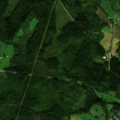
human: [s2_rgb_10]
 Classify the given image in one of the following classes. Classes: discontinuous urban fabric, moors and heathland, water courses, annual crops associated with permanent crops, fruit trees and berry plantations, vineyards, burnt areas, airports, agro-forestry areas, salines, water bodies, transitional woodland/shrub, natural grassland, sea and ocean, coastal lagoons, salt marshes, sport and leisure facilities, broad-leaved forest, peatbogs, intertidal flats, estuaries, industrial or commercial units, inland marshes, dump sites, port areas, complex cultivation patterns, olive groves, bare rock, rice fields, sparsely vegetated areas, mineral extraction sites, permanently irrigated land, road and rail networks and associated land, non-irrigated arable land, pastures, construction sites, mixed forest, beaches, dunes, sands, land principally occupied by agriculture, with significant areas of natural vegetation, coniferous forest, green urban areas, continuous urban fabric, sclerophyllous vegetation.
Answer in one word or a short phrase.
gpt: land principally occupied by agriculture, with significant areas of natural vegetation, mixed forest, transitional woodland/shrub